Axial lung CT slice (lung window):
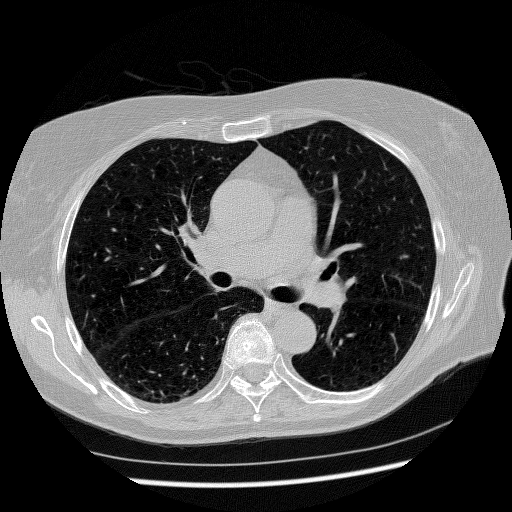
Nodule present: no